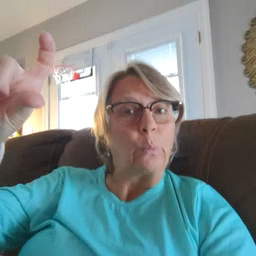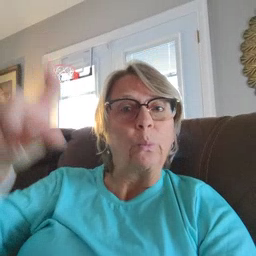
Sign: moon